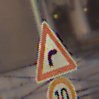
Verkehrszeichen: KurveRechts
Zusatzzeichen unten: Geschwindigkeit10
Umgebung: Outdoor, Urban
Tageszeit: SunriseSunset
Wetter: Clear
Licht: Natural
Jahreszeit: NotSpecified
Kontrast: MediumContrast